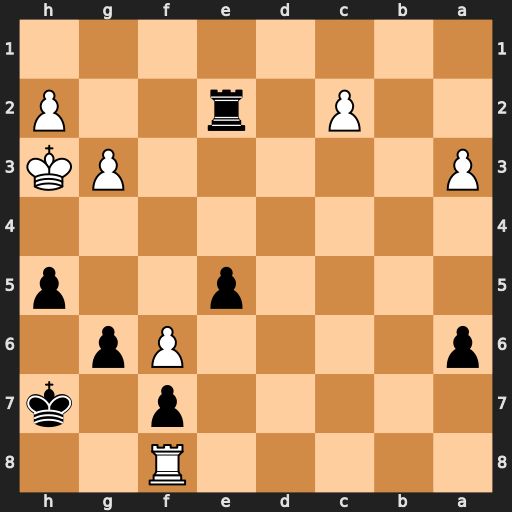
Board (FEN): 5R2/5p1k/p4Pp1/4p2p/8/P5PK/2P1r2P/8
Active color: b
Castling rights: -
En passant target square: -
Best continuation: g5 g4 hxg4+ Kxg4 Kg6